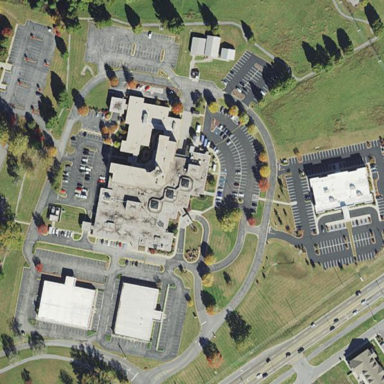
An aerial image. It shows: Hospital providing healthcare services.